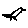
Label: bird